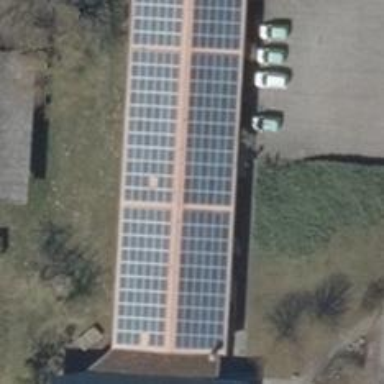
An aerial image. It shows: Small solar photovoltaic panel used as generator to produce electricity.